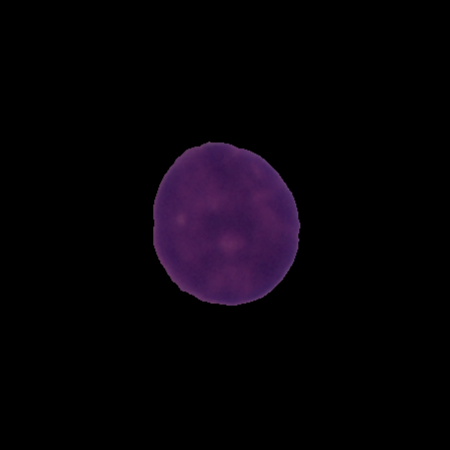
Label: cancer